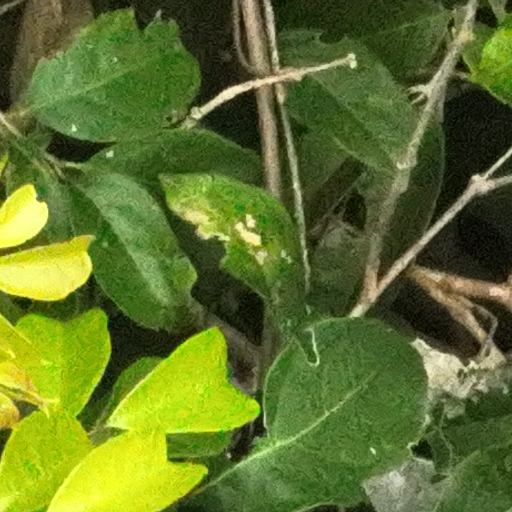
Species: Protium stevensonii
GBIF accepted scientific name: Tetragastris panamensis
Crown area (m\u00b2): 39.428